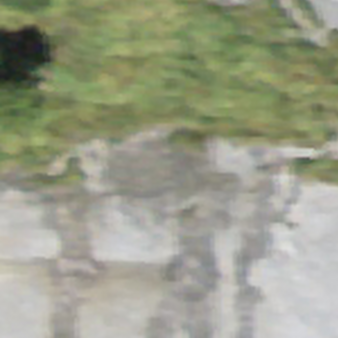
Label: other